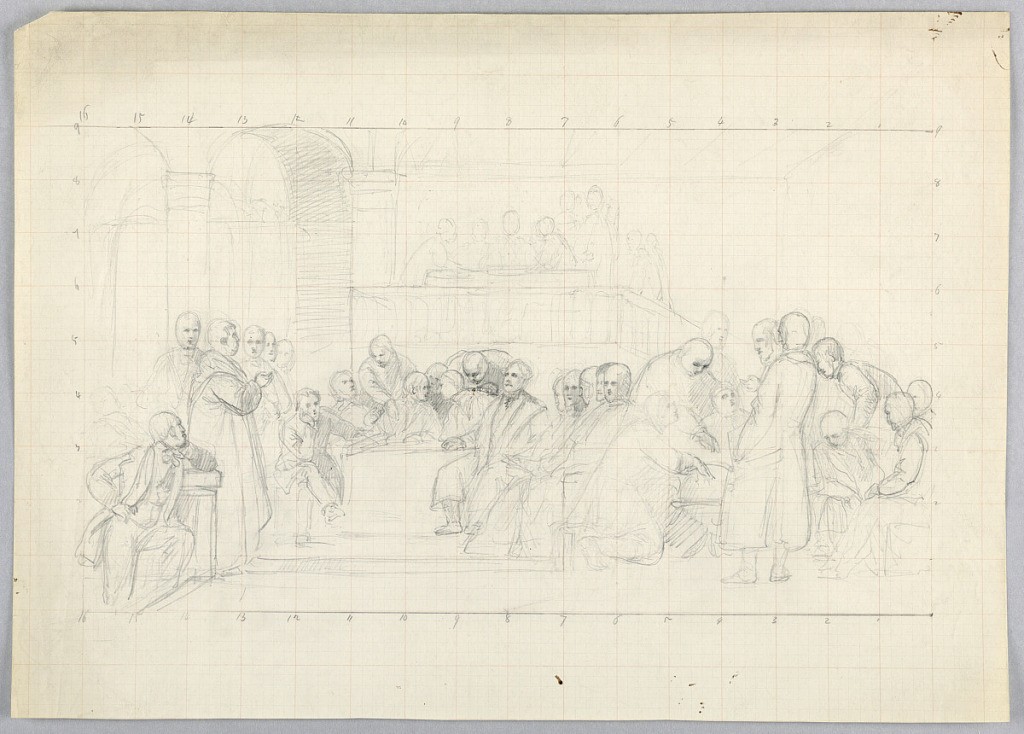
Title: Study for "Scientific Group"
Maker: Daniel Huntington, American, 1816–1906
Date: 1858
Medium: Graphite on squared cream wove paper
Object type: Drawing
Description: Composition study for scientific group, never painted. Men in a hall, with desk, center. Men sitting in a row, center right, standing in a row, at left. Others seated and standing in a circle, at right.